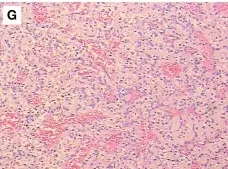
(G) (200x): HE staining to tumor showed disorderly arrangement of cells.
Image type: pathology (h&e)